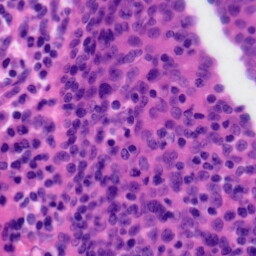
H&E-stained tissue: Tonsil